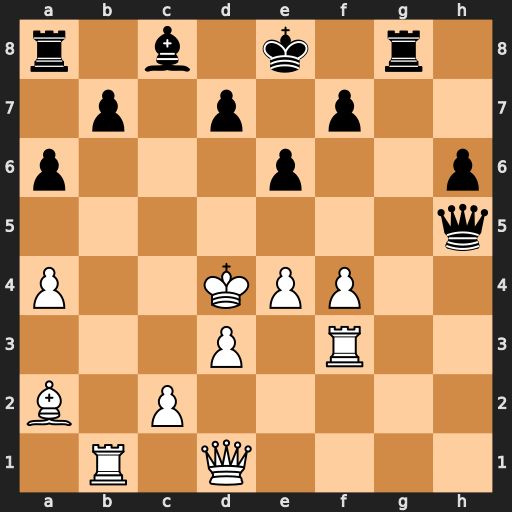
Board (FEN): r1b1k1r1/1p1p1p2/p3p2p/7q/P2KPP2/3P1R2/B1P5/1R1Q4
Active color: w
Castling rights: q
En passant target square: -
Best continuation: Rg3 Qxd1 Rxg8+ Ke7 Rxd1